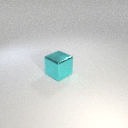
large cyan metal cube